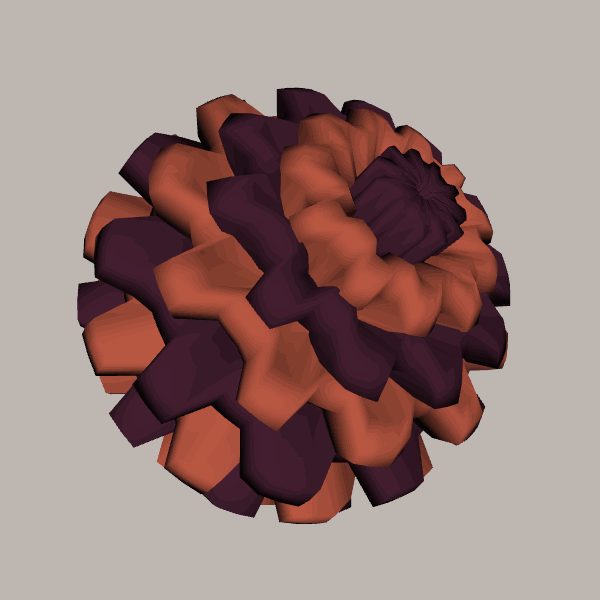
Background: light